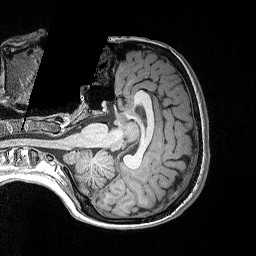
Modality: T1w
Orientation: axial
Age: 23
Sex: female